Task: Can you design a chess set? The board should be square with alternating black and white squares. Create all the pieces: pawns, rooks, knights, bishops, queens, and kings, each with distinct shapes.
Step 2854:
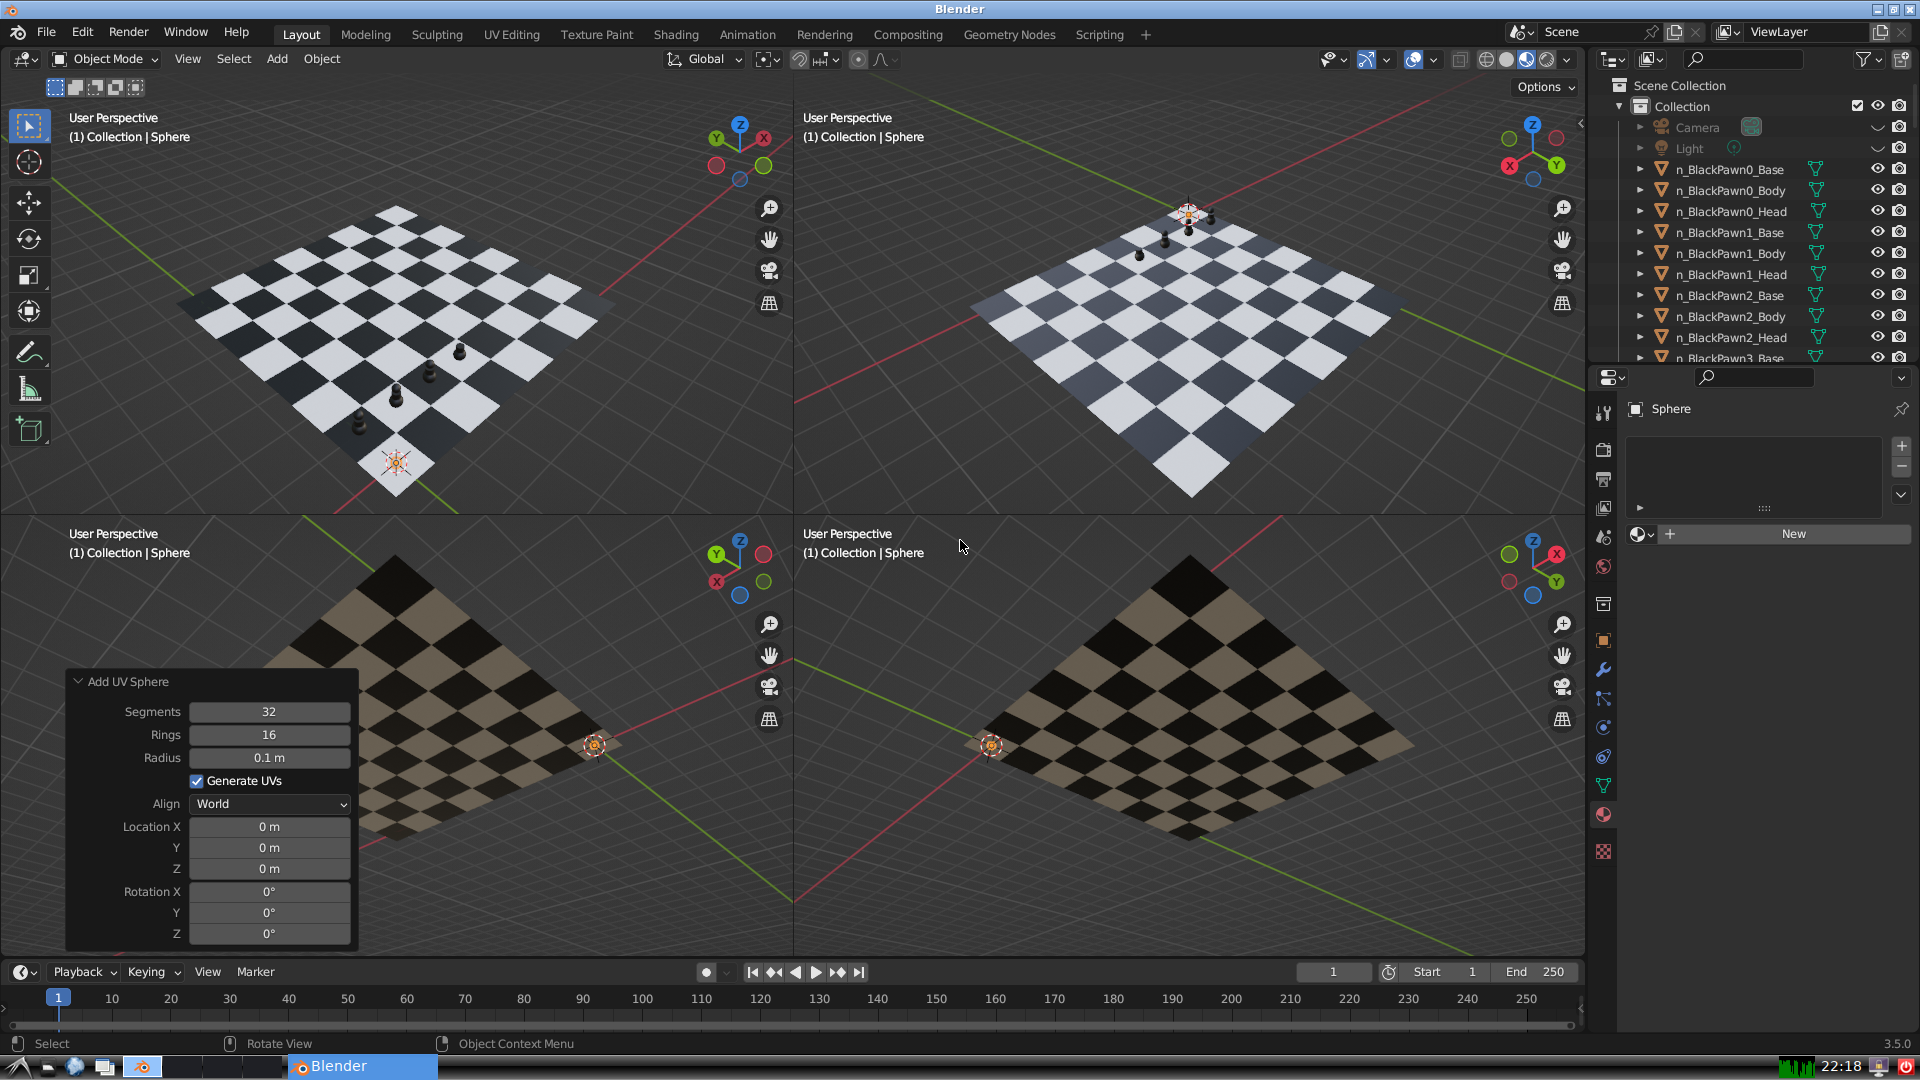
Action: {"key_press": ['Ctrl, Home']}